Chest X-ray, PA view. Patient: 36 years old, sex F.
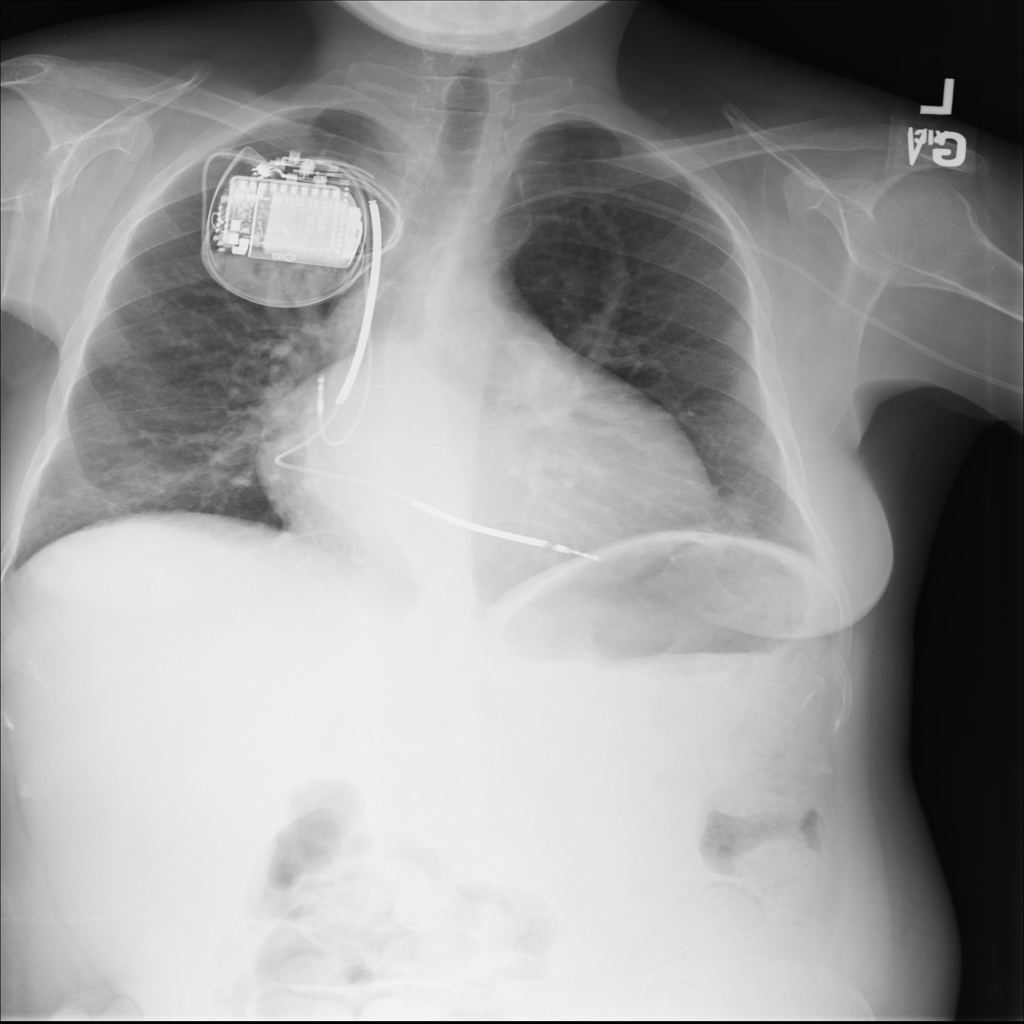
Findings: Atelectasis